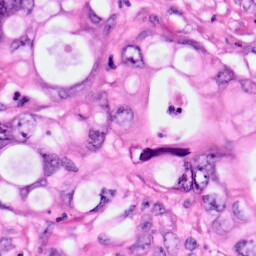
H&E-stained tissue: Pancreatic